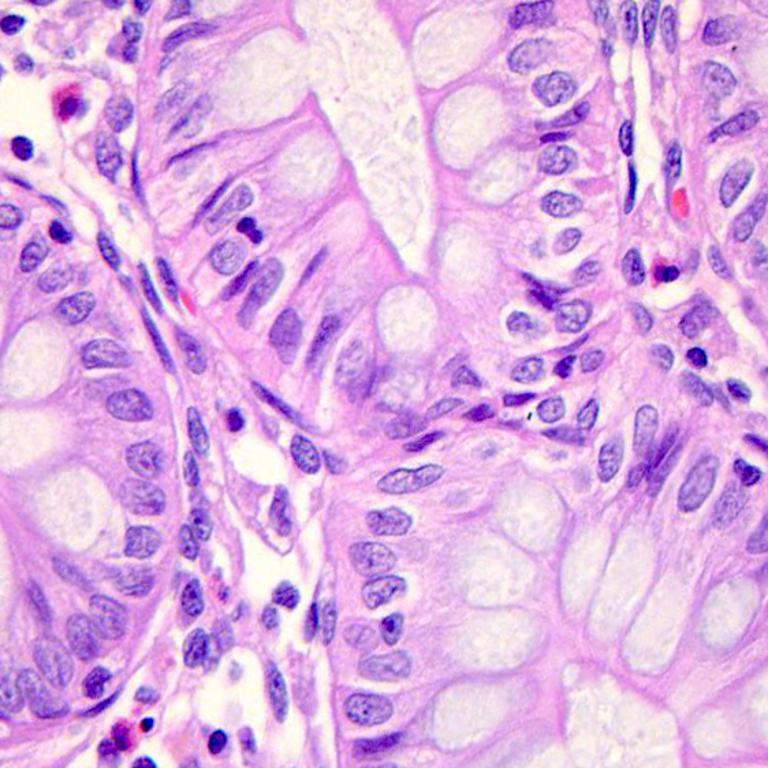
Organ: colon
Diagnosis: benign